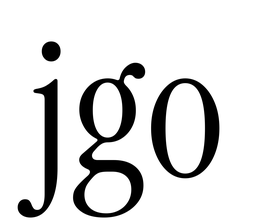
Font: InstrumentSerif-Regular